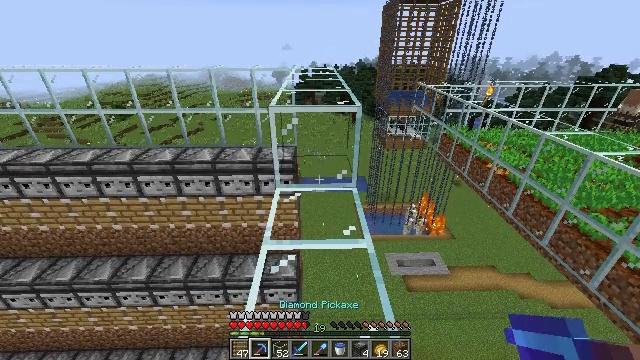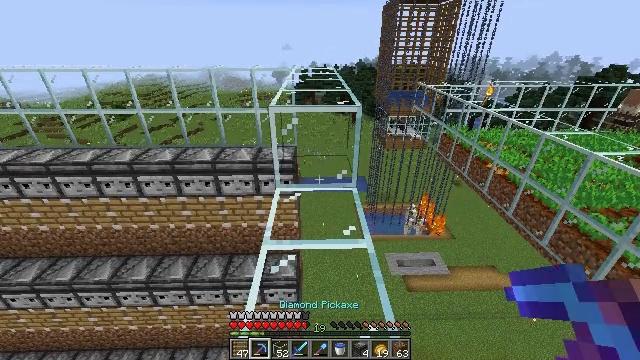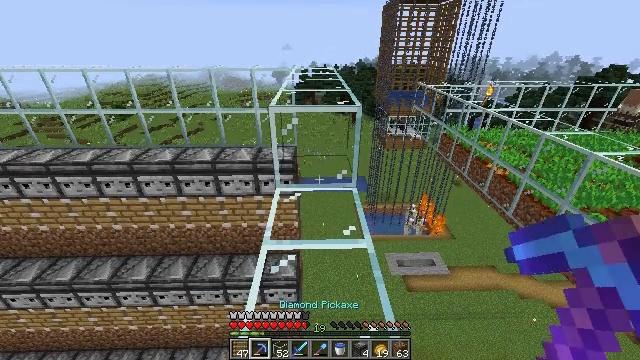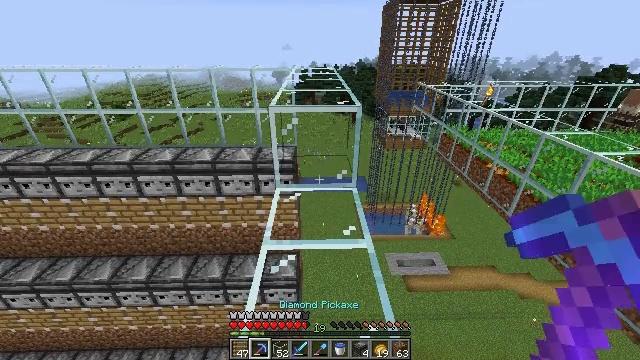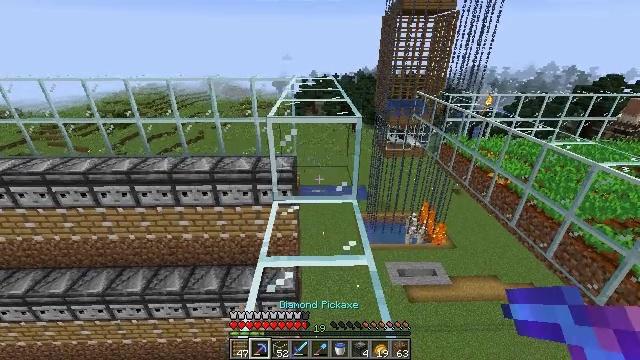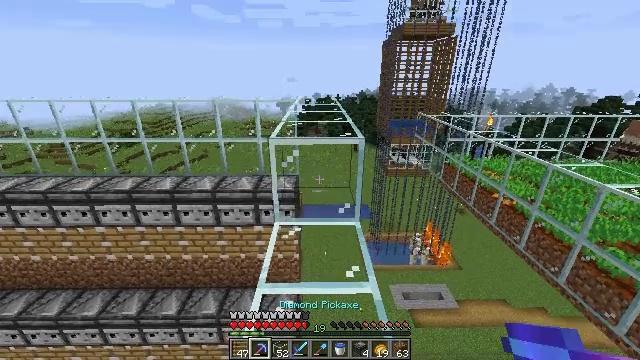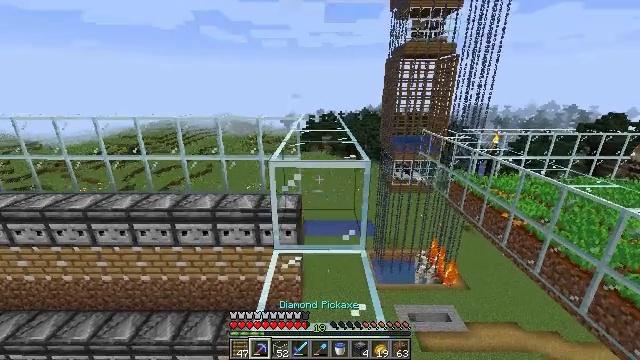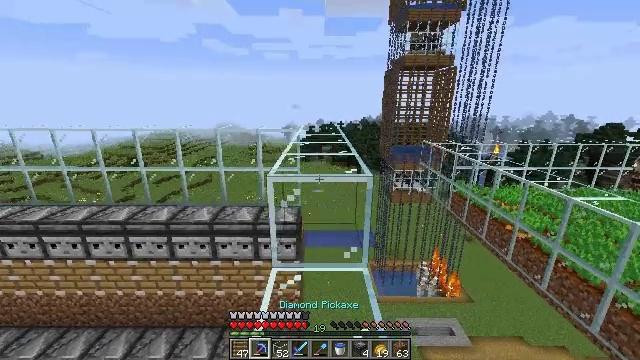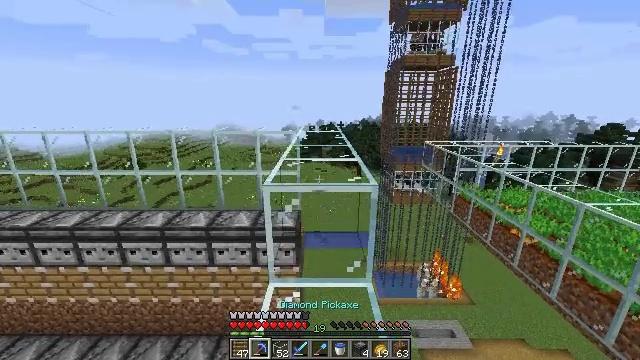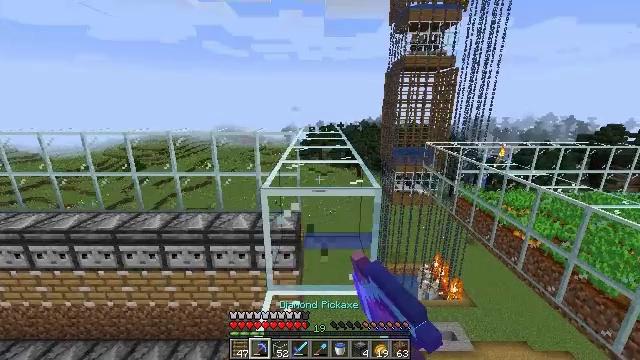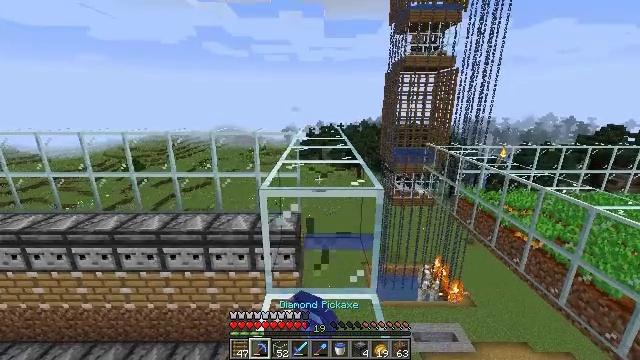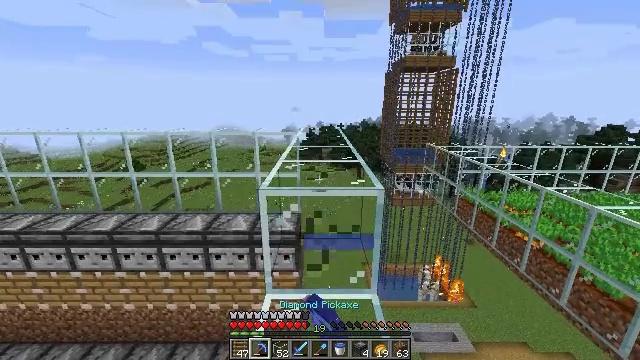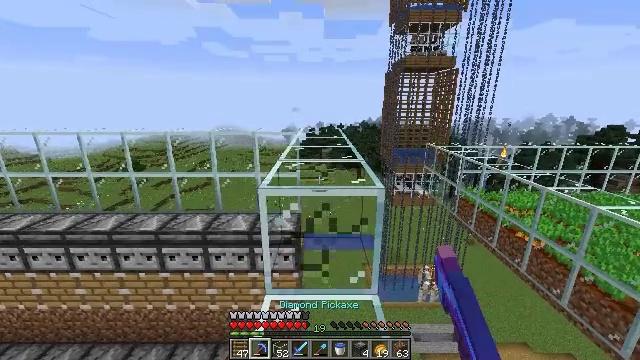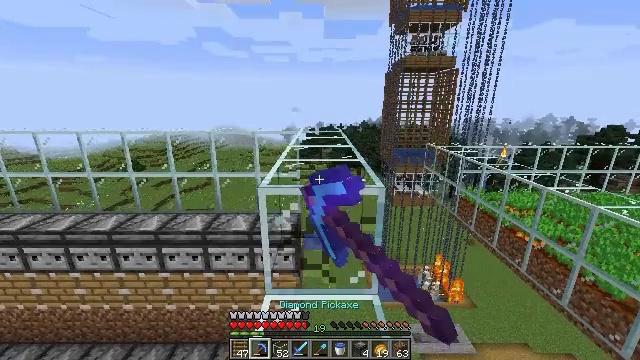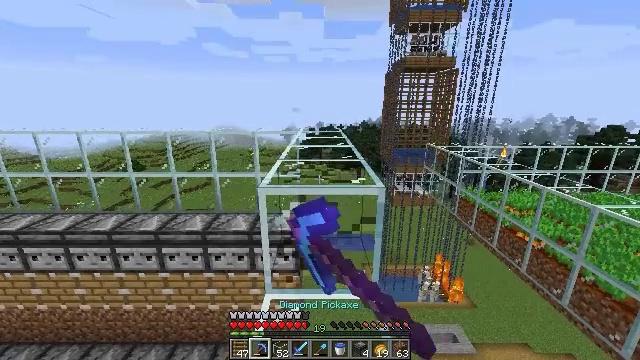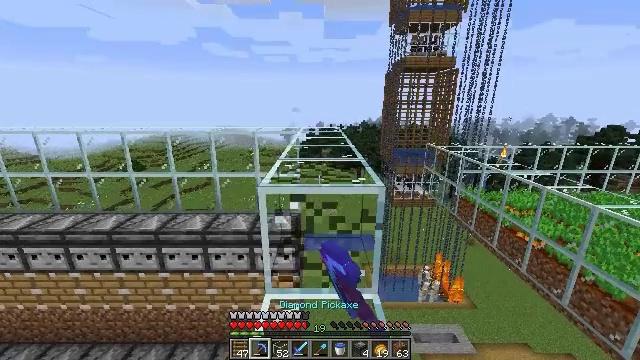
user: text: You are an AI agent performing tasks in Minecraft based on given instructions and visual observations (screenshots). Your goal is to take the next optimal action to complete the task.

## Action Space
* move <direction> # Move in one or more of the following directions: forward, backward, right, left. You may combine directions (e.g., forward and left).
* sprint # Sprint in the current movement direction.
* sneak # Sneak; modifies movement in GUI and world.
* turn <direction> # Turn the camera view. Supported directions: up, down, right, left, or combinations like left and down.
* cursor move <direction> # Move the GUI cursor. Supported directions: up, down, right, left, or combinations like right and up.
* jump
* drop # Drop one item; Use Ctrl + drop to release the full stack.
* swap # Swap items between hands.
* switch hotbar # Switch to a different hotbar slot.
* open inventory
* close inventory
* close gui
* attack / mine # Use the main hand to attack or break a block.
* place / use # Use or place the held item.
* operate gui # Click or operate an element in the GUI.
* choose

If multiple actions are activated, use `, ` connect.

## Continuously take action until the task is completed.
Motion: motion action
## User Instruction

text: Attack the glass to break it.
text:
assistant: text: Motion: no_op
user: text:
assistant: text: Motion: no_op
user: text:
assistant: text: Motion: no_op
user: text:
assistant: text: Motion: move forward, turn up
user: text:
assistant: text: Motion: move forward, turn up
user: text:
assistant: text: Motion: move forward, turn up
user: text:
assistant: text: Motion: move forward, turn up
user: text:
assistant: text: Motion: attack / mine
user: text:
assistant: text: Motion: attack / mine
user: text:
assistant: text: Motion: attack / mine
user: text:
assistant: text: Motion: attack / mine
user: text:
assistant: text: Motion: attack / mine
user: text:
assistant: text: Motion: attack / mine
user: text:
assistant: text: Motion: attack / mine
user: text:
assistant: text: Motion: attack / mine
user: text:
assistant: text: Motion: attack / mine
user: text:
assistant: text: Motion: move forward, turn right, attack / mine
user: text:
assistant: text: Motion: move forward, attack / mine
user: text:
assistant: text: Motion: move forward, attack / mine
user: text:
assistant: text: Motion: move forward, attack / mine
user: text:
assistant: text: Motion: attack / mine
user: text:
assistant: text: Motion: attack / mine
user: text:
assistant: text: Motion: attack / mine
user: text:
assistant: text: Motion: attack / mine
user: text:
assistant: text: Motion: attack / mine
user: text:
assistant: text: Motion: attack / mine
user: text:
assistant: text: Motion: attack / mine
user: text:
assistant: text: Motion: attack / mine
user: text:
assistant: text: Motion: attack / mine
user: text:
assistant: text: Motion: move forward, attack / mine